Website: crate-barrel
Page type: payment
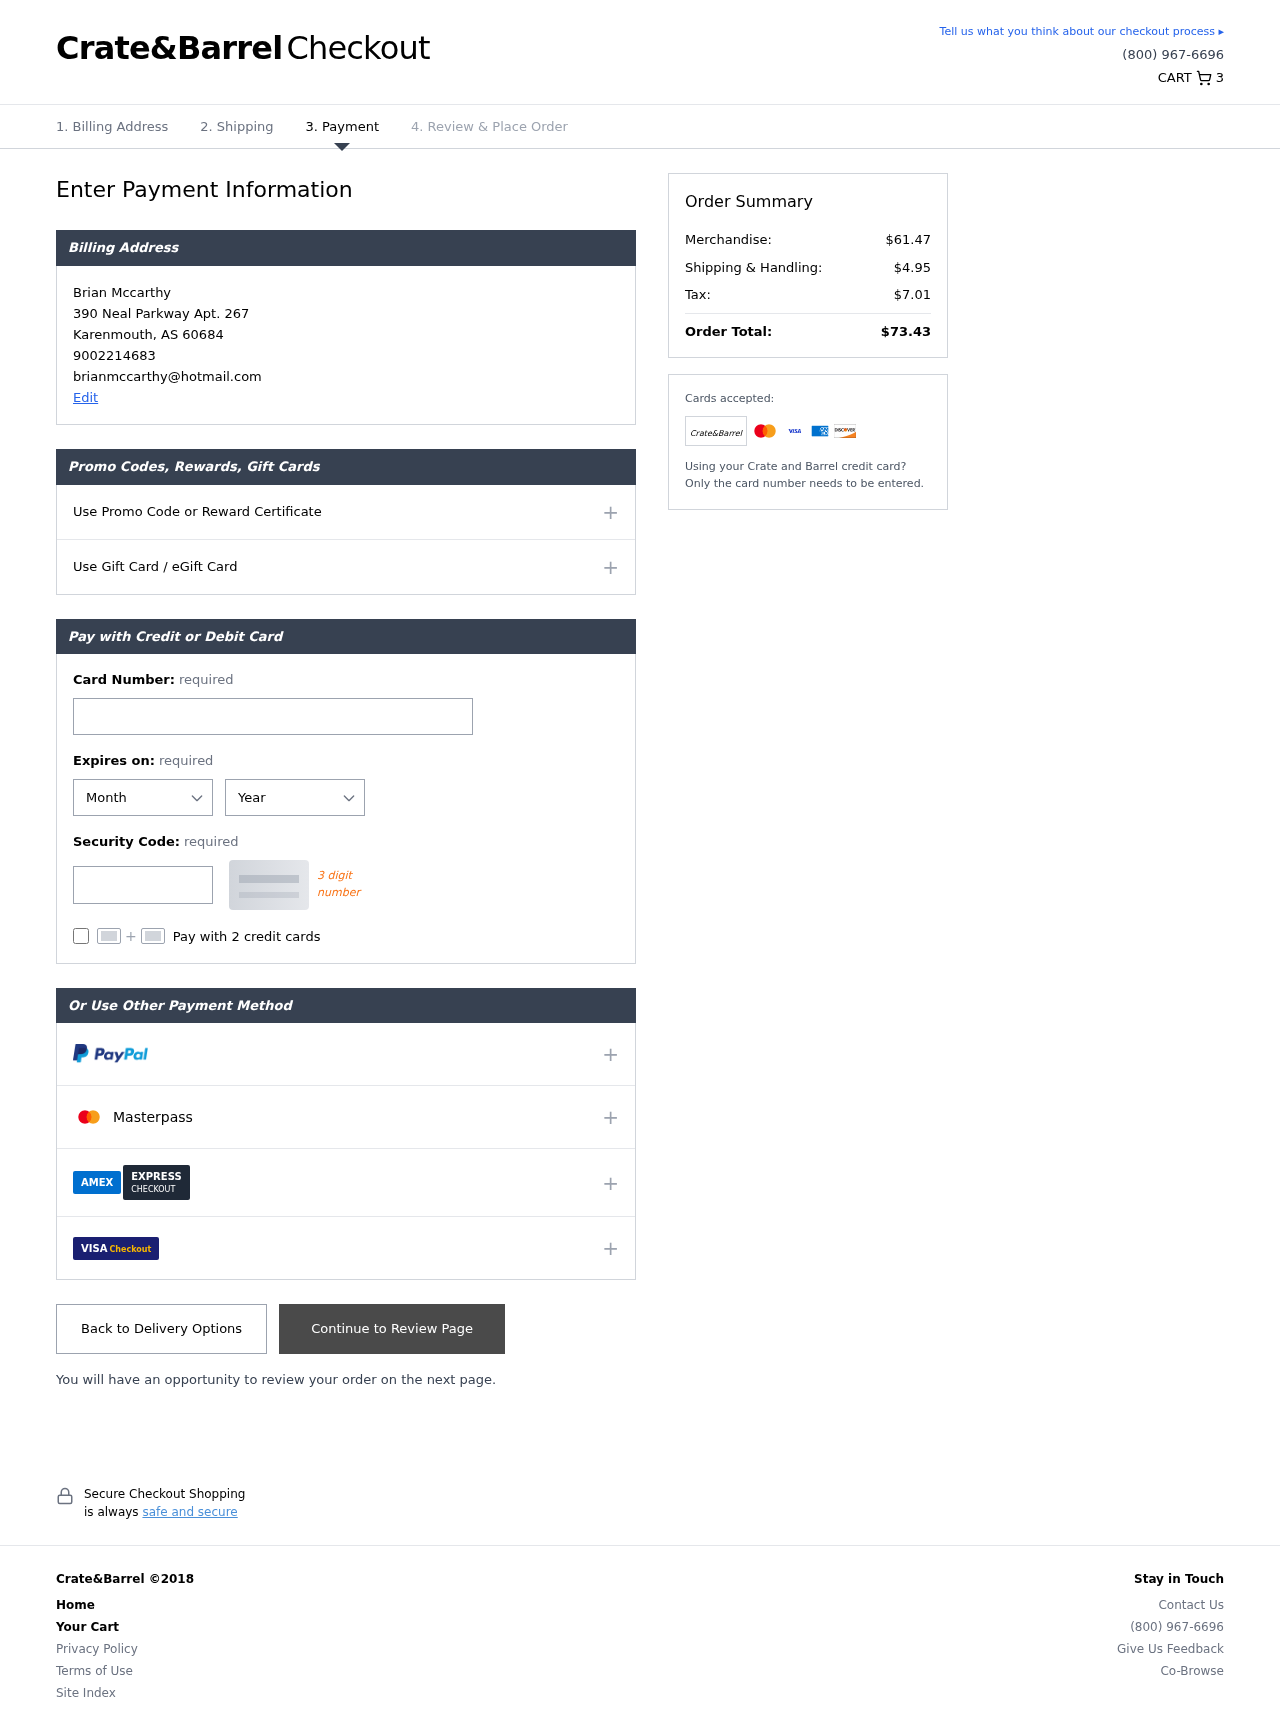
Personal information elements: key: PII_CARD_CVV
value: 660
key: PII_CARD_EXPIRY_MONTH
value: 04
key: PII_CARD_EXPIRY_YEAR
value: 29
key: PII_CARD_NUMBER
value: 6576 0911 6513 5120
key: PII_CITY
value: Karenmouth
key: PII_EMAIL
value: brianmccarthy@hotmail.com
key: PII_FULLNAME
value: Brian Mccarthy
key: PII_PHONE
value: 9002214683
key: PII_POSTCODE
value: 60684
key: PII_STATE_ABBR
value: AS
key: PII_STREET
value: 390 Neal Parkway Apt. 267
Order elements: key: ORDER_NUM_ITEMS
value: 3
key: ORDER_SUBTOTAL
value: $61.47
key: ORDER_SHIPPING_COST
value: $4.95
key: ORDER_TAX
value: $7.01
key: ORDER_TOTAL
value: $73.43